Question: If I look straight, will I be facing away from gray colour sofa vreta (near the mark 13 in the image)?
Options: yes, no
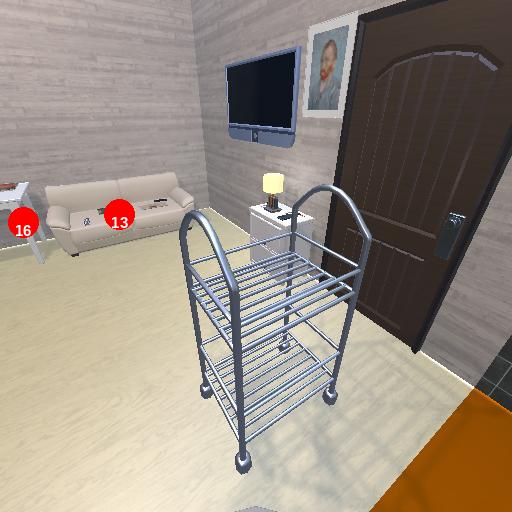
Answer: yes